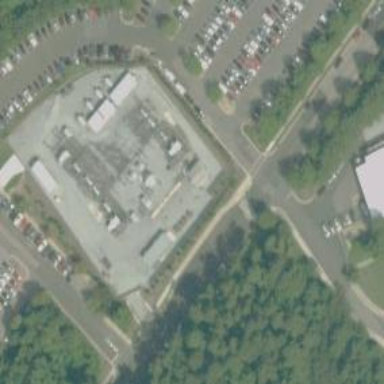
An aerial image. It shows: Distribution power substation secured by fence.